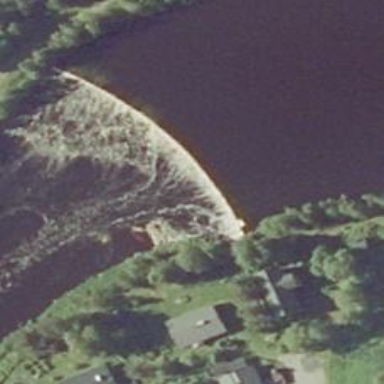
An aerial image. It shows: Weir in waterway.